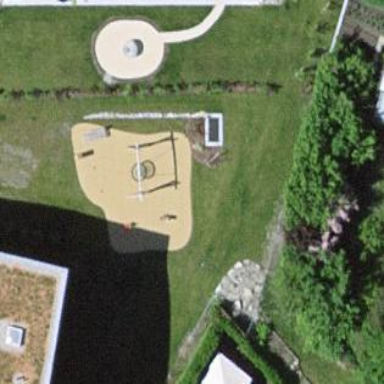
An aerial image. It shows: Playground area for leisure land.